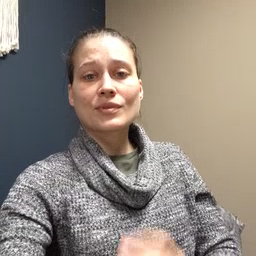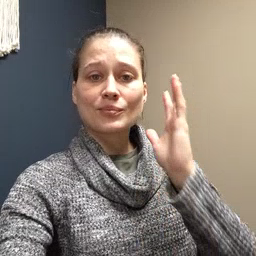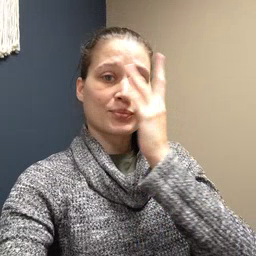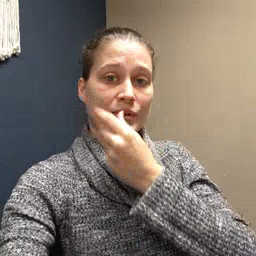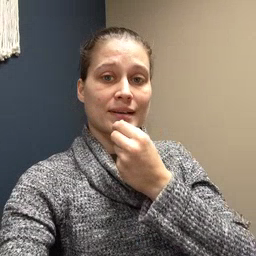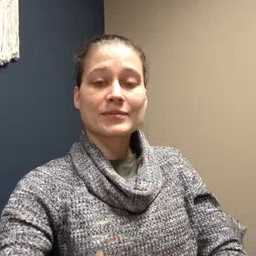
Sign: pretty